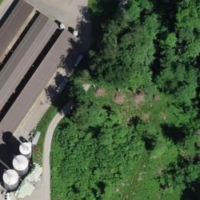
EUNIS habitat code: 41
Species observed at this site:
Juglans regia